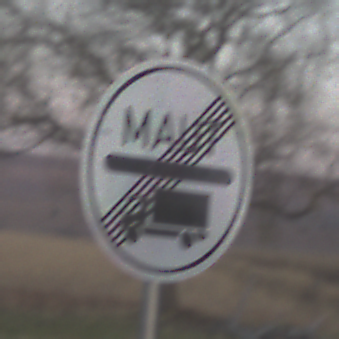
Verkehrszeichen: EndeMautpflicht
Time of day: SunriseSunset
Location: Outdoor (Nature)
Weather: Clear
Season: Winter
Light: Natural